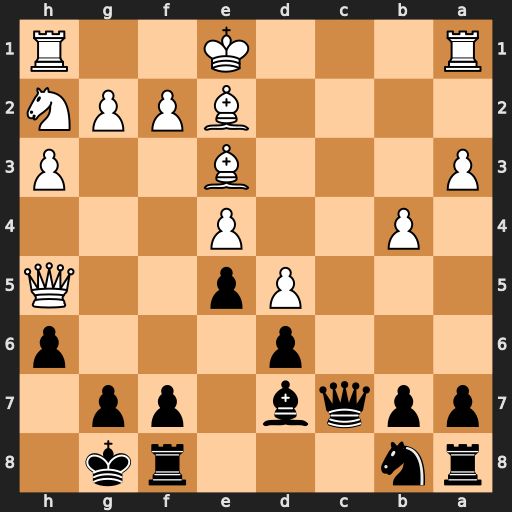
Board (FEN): rn3rk1/ppqb1pp1/3p3p/3Pp2Q/1P2P3/P3B2P/4BPPN/R3K2R
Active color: b
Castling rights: KQ
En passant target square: -
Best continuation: Qc3+ Bd2 Qxa1+